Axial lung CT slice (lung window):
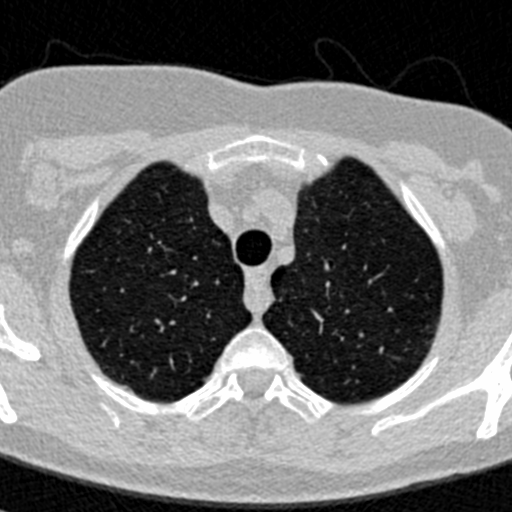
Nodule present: no